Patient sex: M
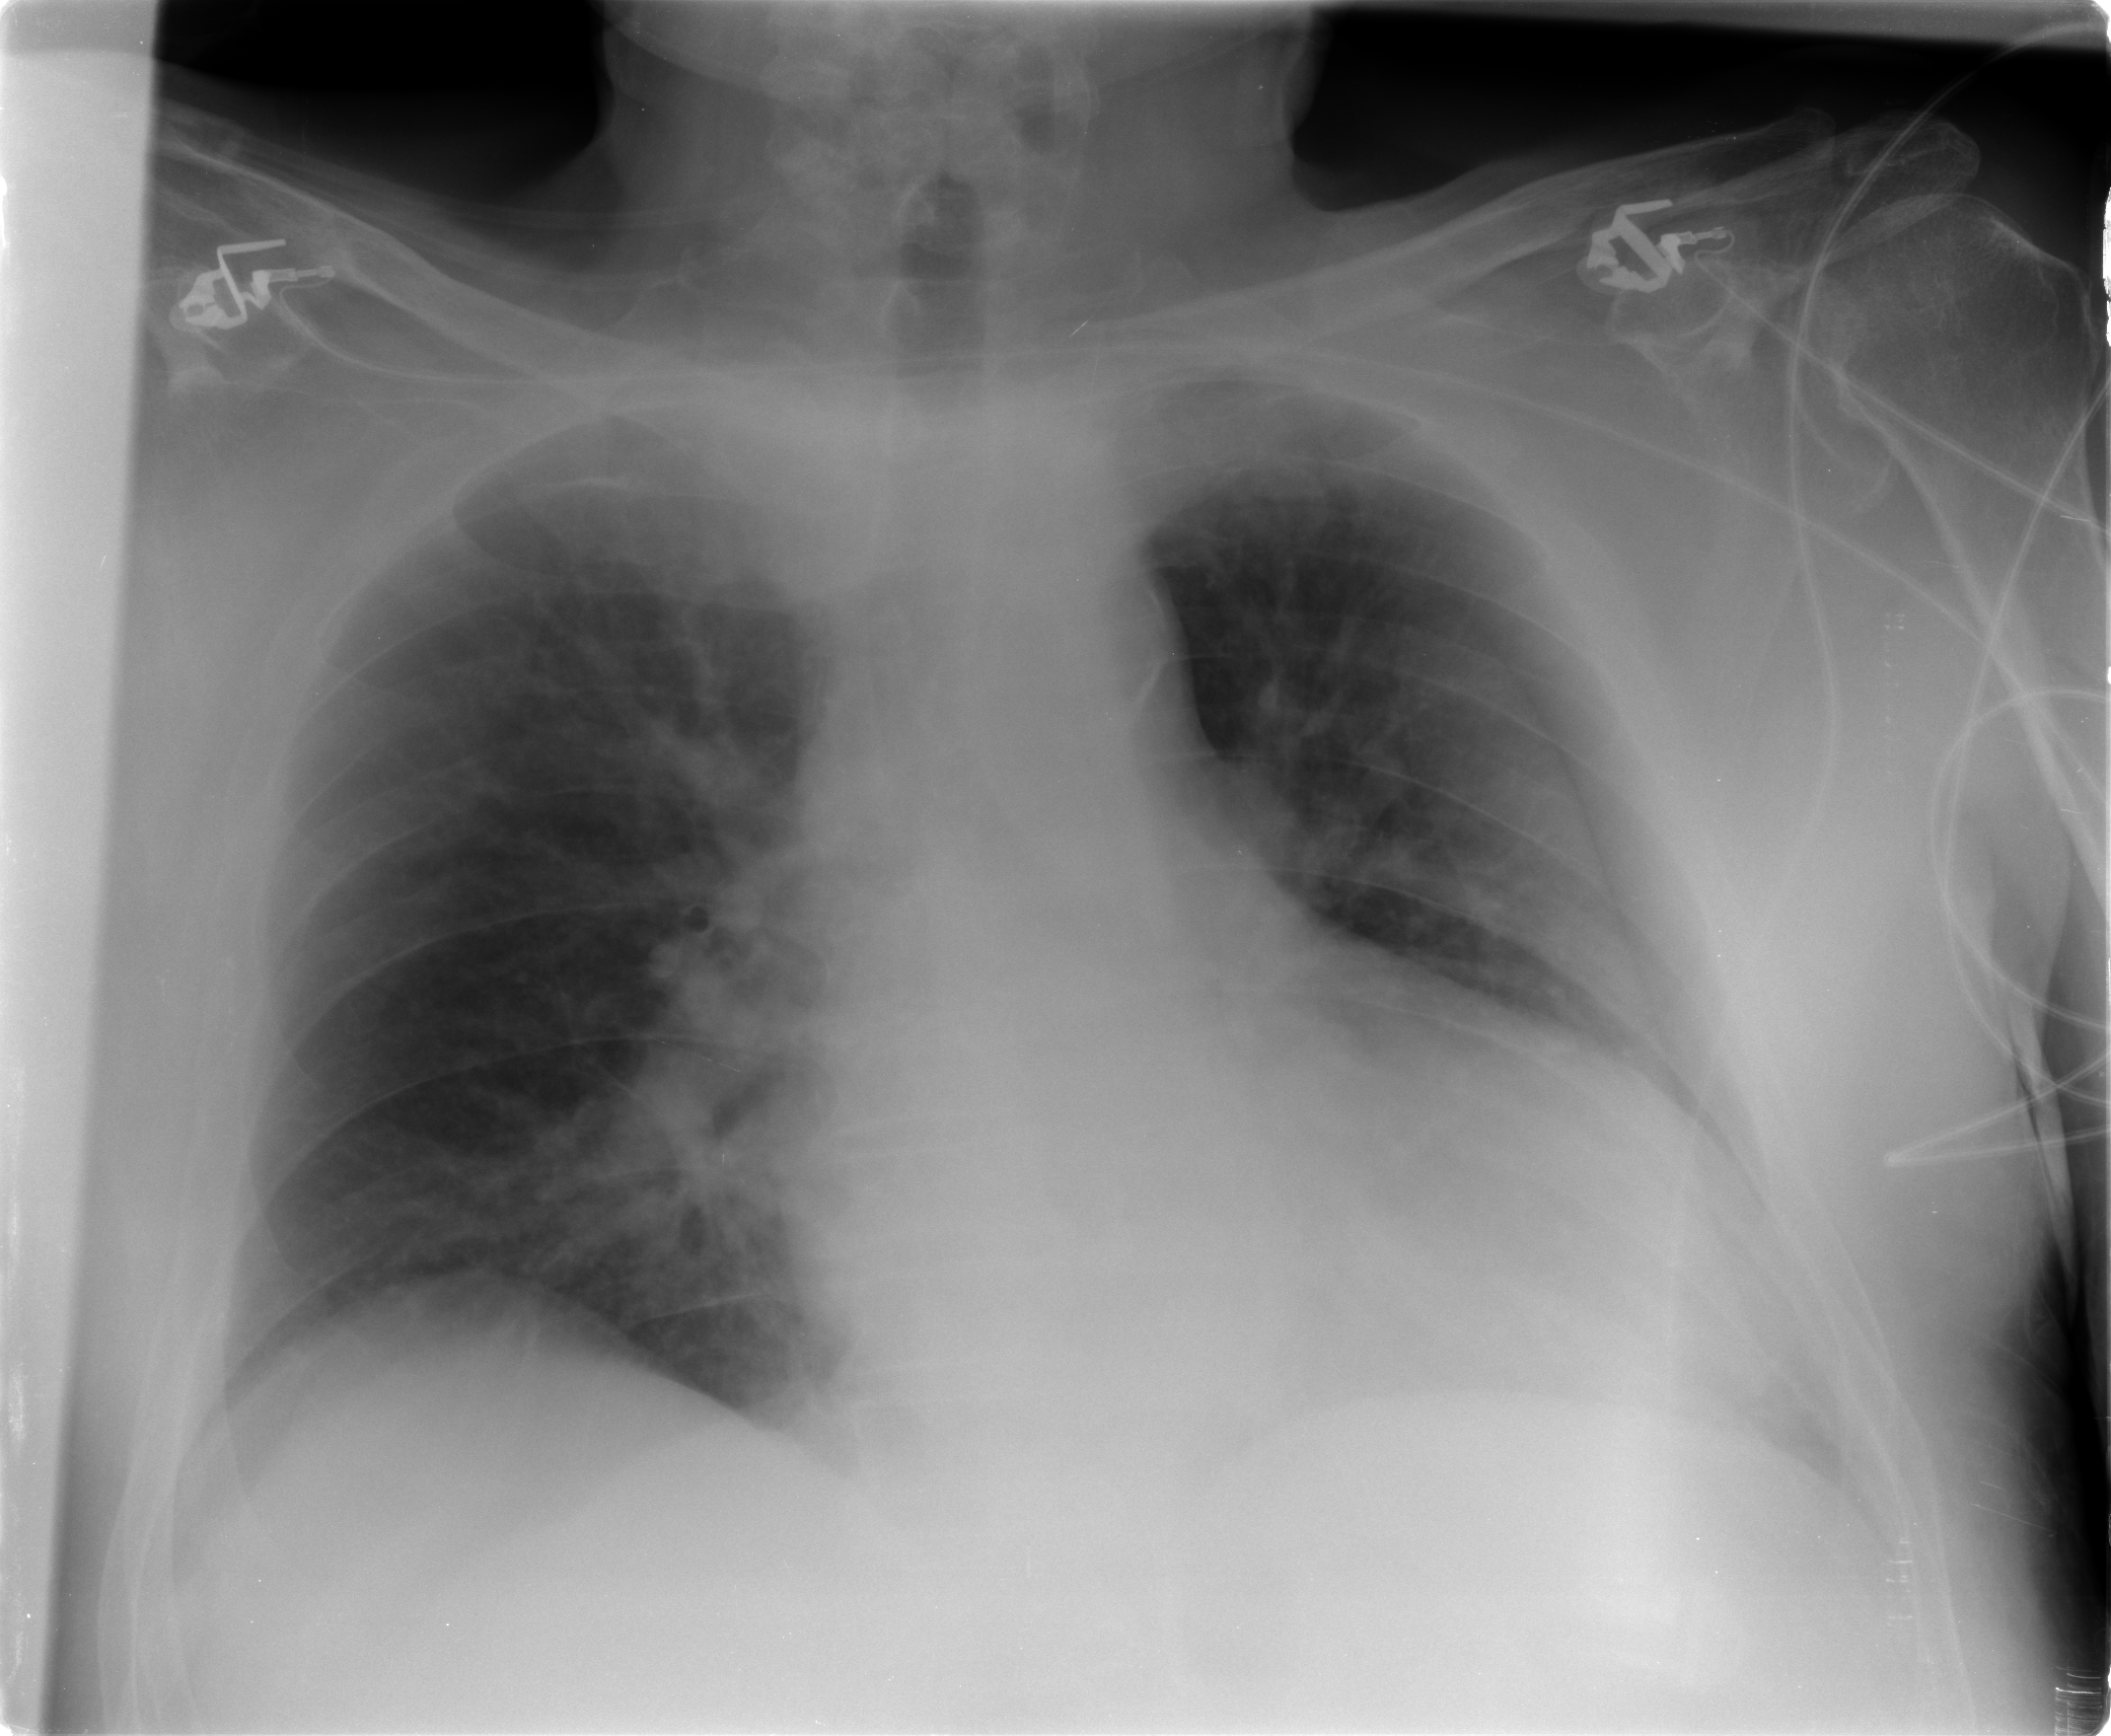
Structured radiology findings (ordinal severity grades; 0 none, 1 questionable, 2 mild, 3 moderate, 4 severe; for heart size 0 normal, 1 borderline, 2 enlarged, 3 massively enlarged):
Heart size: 2
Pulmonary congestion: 2
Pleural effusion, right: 0
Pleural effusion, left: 0
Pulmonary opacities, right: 0
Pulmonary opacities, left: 0
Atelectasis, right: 0
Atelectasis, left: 0